Question: I'm creating an Android game and I want that the user can share the game's screenshot when the game finishs. Exactly like this (game 2048):

I want that the user can write the message and click by himself the publish button.
I know how to take a screenshot and I tried the Facebook API:
'''
Request request = Request.newUploadPhotoRequest(Session.getActiveSession(), img, uploadPhotoRequestCallback);
Bundle parameters = request.getParameters();
parameters.putString("message", "My message");
request.setParameters(parameters);
request.executeAsync();
'''
But this code upload directly the photo, while I want only to (i) open facebook post window; (ii) select automatically the image. Then, the user can do the rest.
How can I do that?
Thanks.
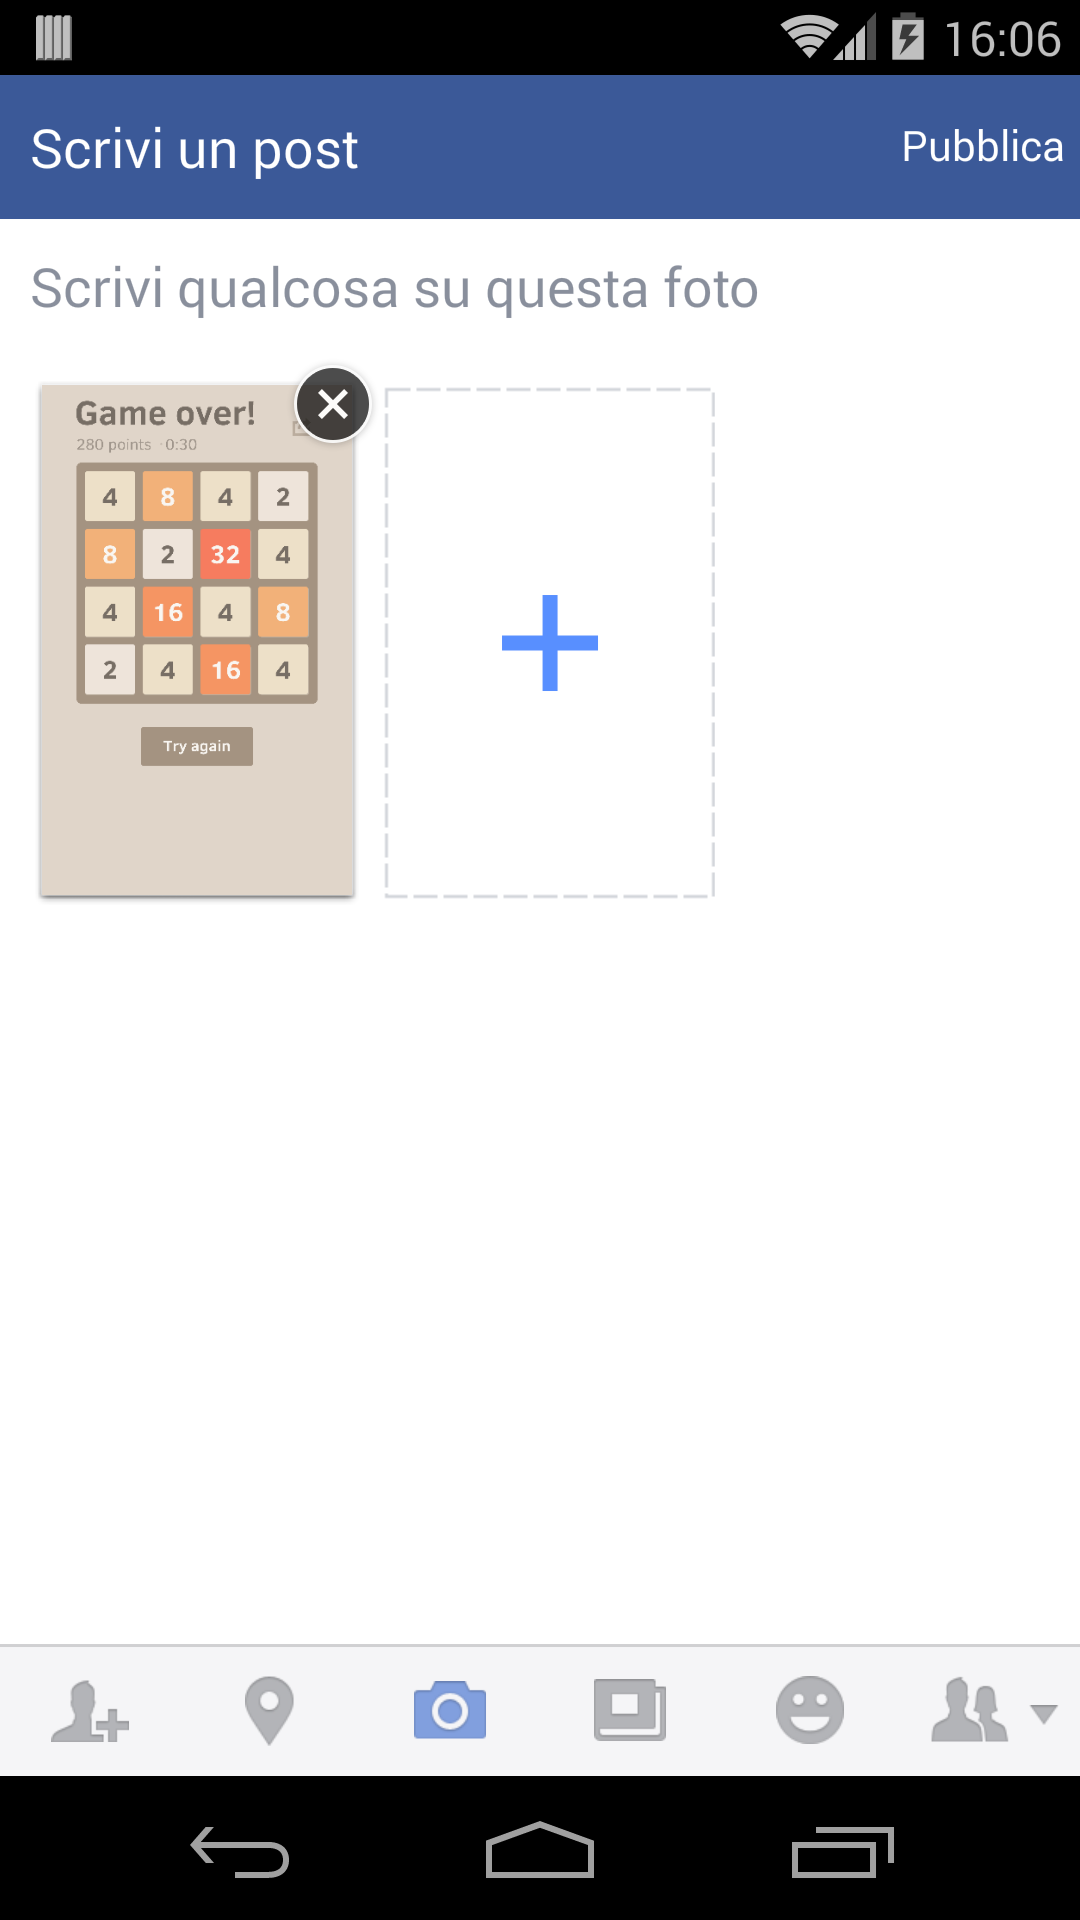
Answer: Ok, I resolved this issue using Intent. This is the right way to do what I wanted. In this way I can share directly on facebook (avoiding show the choosing window).
'''
private void initShareIntent(String type) {
boolean found = false;
Intent share = new Intent(android.content.Intent.ACTION_SEND);
share.setType("image/jpeg");
// gets the list of intents that can be loaded.
List<ResolveInfo> resInfo = getPackageManager().queryIntentActivities(share, 0);
if (!resInfo.isEmpty()){
for (ResolveInfo info : resInfo) {
if (info.activityInfo.packageName.toLowerCase().contains(type) ||
info.activityInfo.name.toLowerCase().contains(type) ) {
if(info.activityInfo.name.toLowerCase().contains("messenger")){
continue;
}
Log.i("tag", "_info_name_"+info.activityInfo.name);
share.putExtra(Intent.EXTRA_SUBJECT, "subject");
share.putExtra(Intent.EXTRA_TEXT, "your text");
Bitmap img= Blur.takeScreenShot(PlayActivity.this);
String pathofBmp = Images.Media.insertImage(getContentResolver(), img,"title", null);
Uri bmpUri = Uri.parse(pathofBmp);
share.putExtra(Intent.EXTRA_STREAM, bmpUri); // Optional, just if you wanna share an image.
share.setPackage(info.activityInfo.packageName);
found = true;
break;
}
}
if (!found)
return;
startActivity(Intent.createChooser(share, "Select"));
}
}
'''
I modified the example proposed <URL>. The problem with the previously proposed code is that if Facebook Messenger is installed on the device, this code select Facebook Messenger and not Facebook. In addition there is the code to retrieve the image uri from Bitmap.
The use is: 'initShareIntent("facebook")' or 'initShareIntent("twitter")' etc...